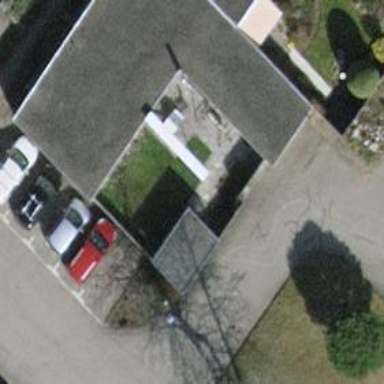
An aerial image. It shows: Flat roof terrace building.